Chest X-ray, AP view. Patient: 31 years old, sex F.
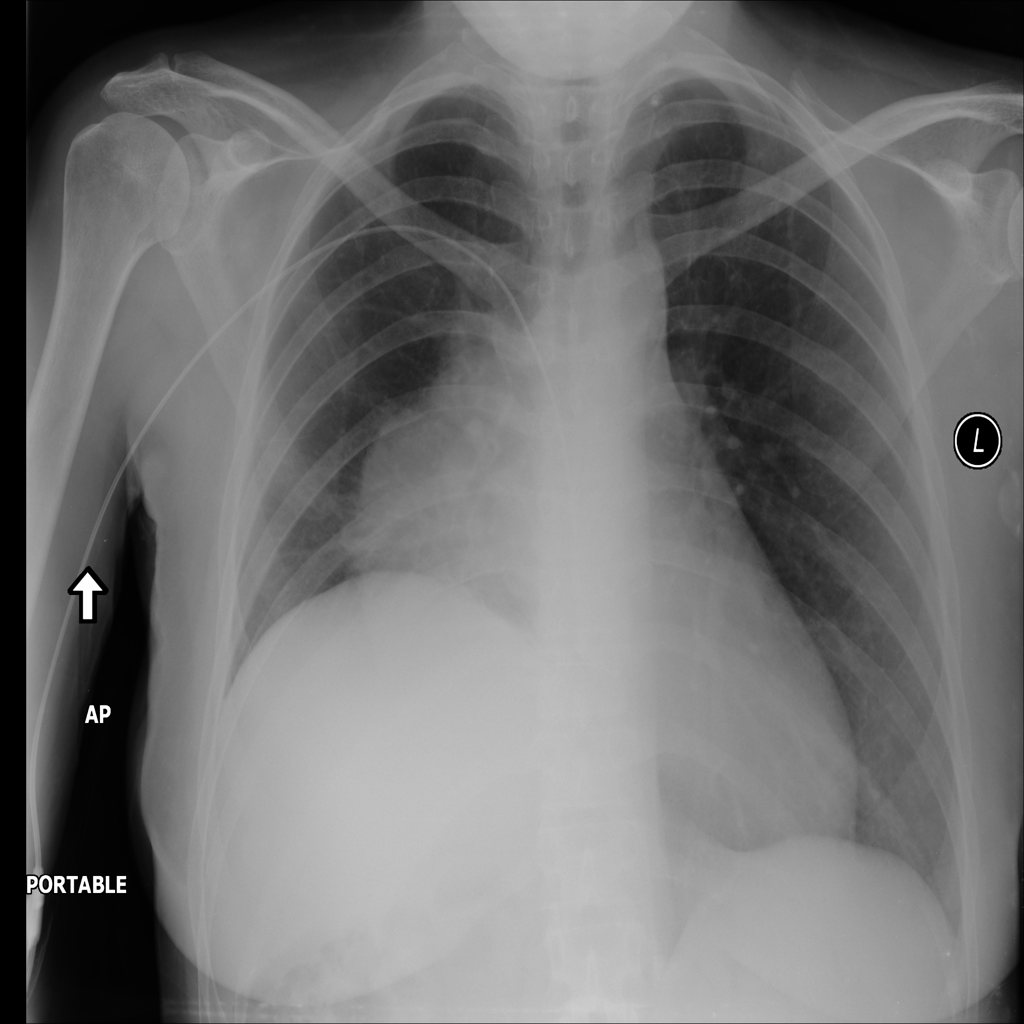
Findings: Mass